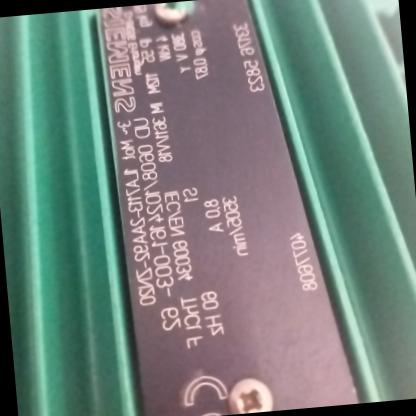
Klasa: tabliczka-znamionowa